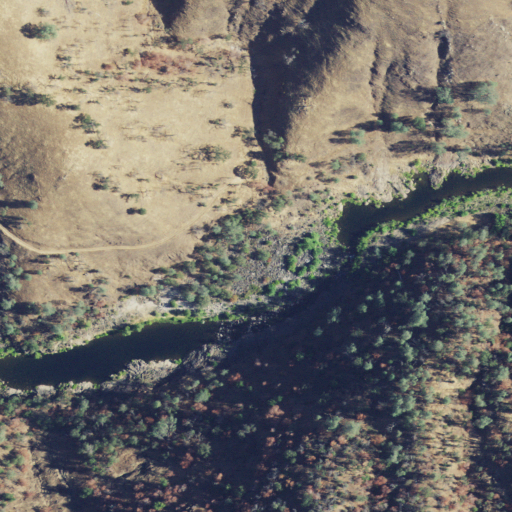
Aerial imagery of valley in California named Mike Walker Canyon containing grassland, evergreen forest, shrub, mixed forest, and open water